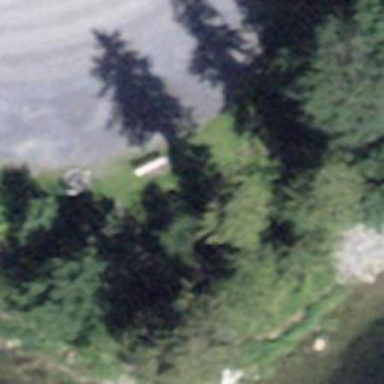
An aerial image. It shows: Bench.